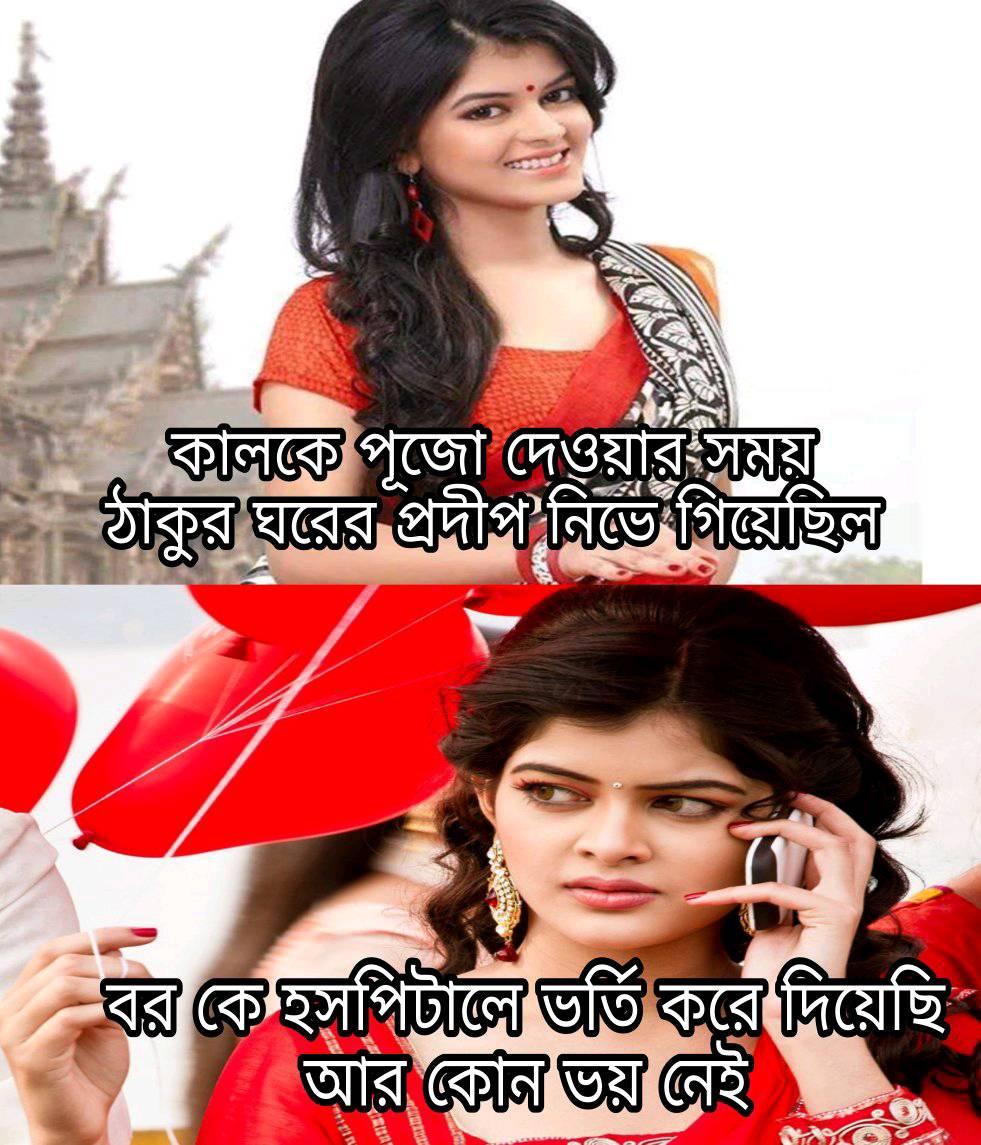
Caption: কালকে পুজো দেওয়ার সময় ঠাকুর ঘরের প্রদীপ নিভে গিয়েছিল    বর কে হসপিটালে ভর্তি করে দিয়েছি   আর কোর ভয় নেই
Label: hate